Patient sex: M
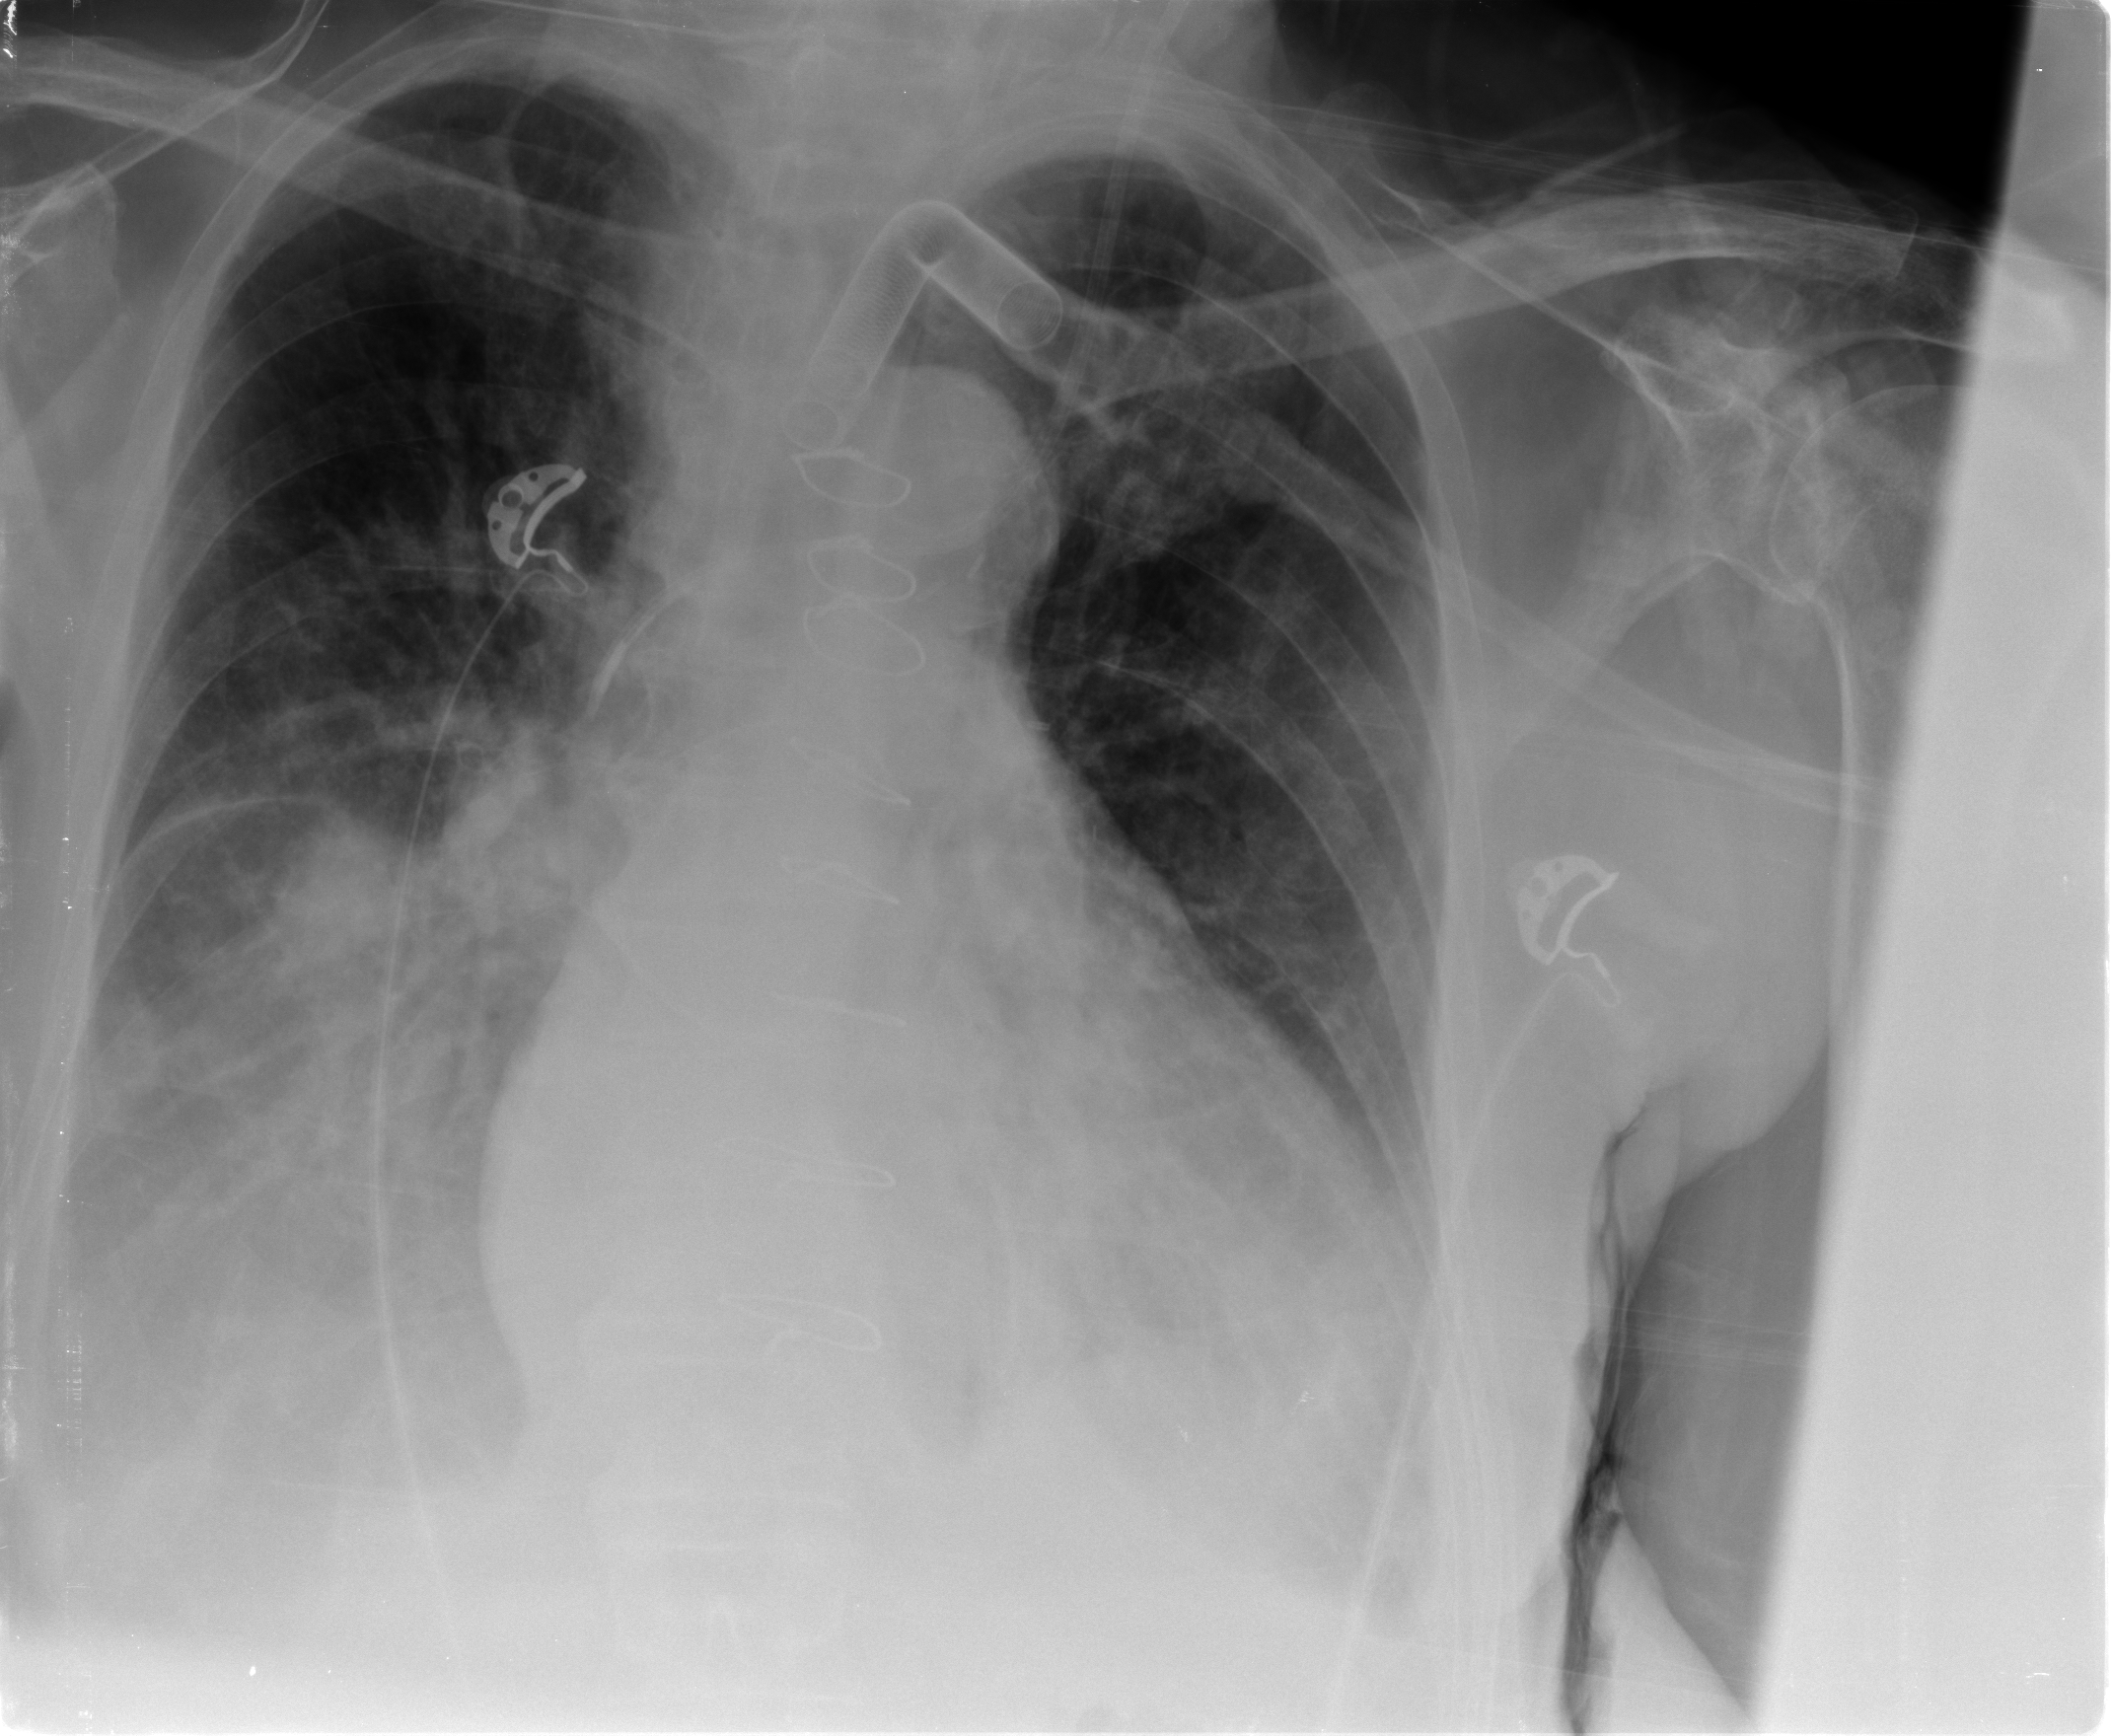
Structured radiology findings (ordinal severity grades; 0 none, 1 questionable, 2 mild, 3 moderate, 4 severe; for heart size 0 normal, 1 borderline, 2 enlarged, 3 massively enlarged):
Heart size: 1
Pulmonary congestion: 2
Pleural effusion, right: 3
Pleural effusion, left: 2
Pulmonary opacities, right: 2
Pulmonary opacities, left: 0
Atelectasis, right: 2
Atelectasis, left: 2